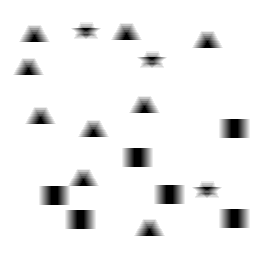
Squares: 6
Triangles: 9
Stars: 3
Total shapes: 18